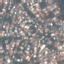
Land use / land cover class: Residential